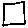
Label: square